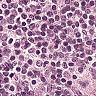
Metastatic tissue present: no